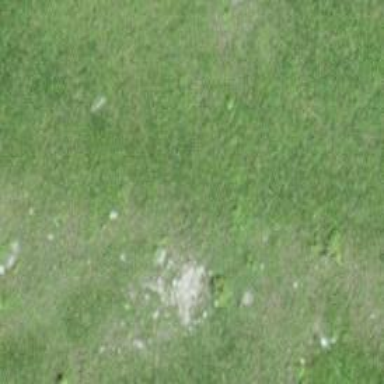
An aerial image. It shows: Grassy surface.